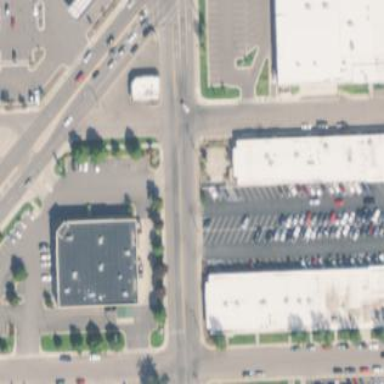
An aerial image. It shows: Retail area.